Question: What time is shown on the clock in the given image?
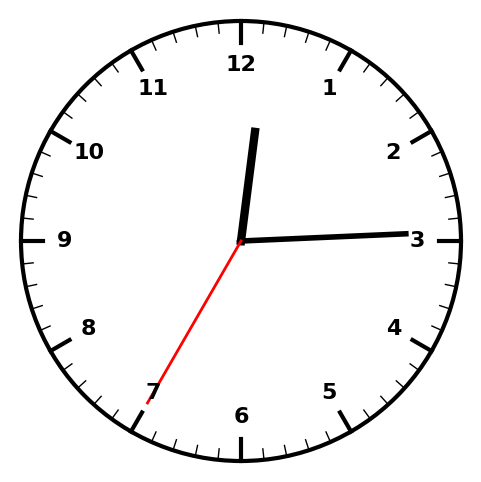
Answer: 12:14:35